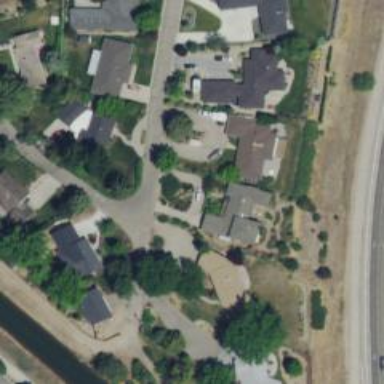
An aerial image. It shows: Driveway.